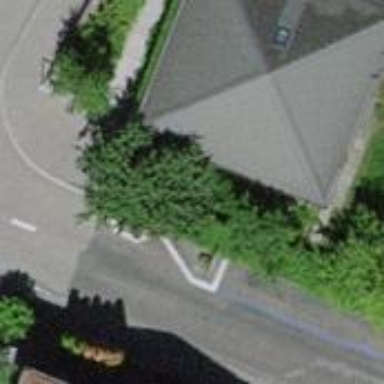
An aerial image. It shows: Building with pyramidal roof.